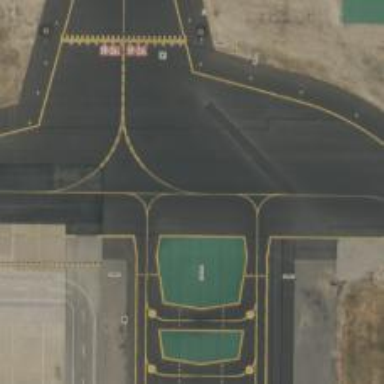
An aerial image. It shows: Image of taxiway at airport.